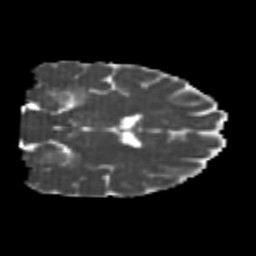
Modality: MD
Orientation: coronal
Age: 24
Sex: female
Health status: healthy
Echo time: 0.074 s